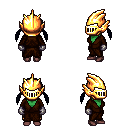
a pixel art fantasy rpg character, female body template, orc, green skin, brown robe, gold greaves, raven twin-tailed hairstyle, gold helm, metal gloves, maroon shoes, four views (front, back, left, right), 2x2 character sprite sheet, small pixel art, hard edges, no anti-aliasing